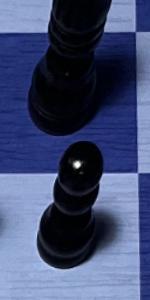
Label: Pawn_Black